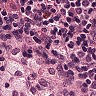
Metastatic tissue present: no